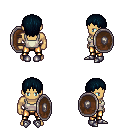
a pixel art fantasy rpg character, male body template, human, tanned skin, white pirate shirt, gold greaves, raven plain hairstyle, metal boots, shield, four views (front, back, left, right), 2x2 character sprite sheet, small pixel art, hard edges, no anti-aliasing